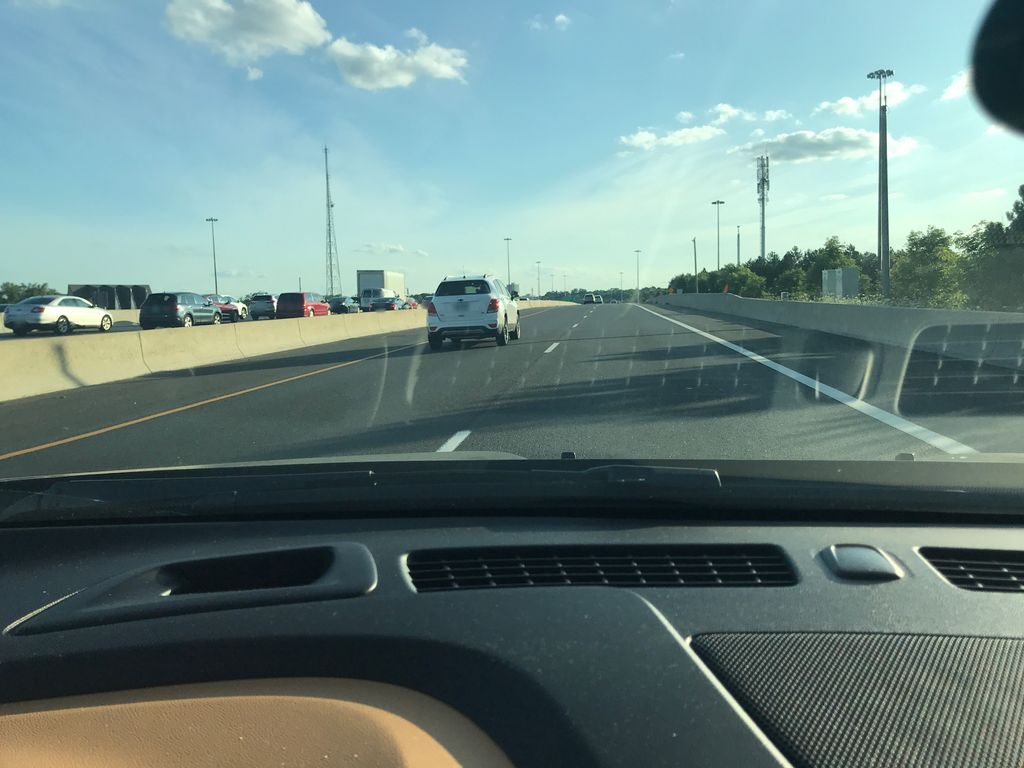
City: toronto